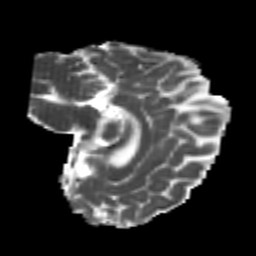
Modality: MD
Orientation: sagittal
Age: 23
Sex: female
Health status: healthy
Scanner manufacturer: philips
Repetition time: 7.384 s
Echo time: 0.08599 s